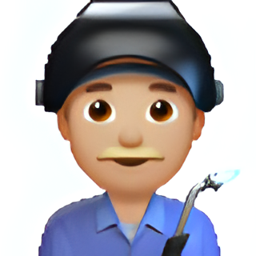
Name: male factory worker type 3
Emoji: 👨🏼‍🏭
Group: People & Body
Sub-group: person-role